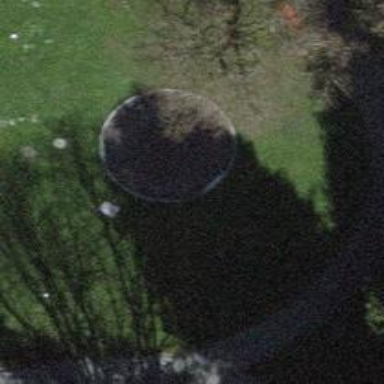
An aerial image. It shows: Beautiful fountain.